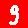
Digit: 9